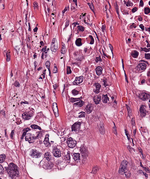
Tumor epithelial tissue: yes
Tumor-associated stroma tissue: yes
Normal tissue: no